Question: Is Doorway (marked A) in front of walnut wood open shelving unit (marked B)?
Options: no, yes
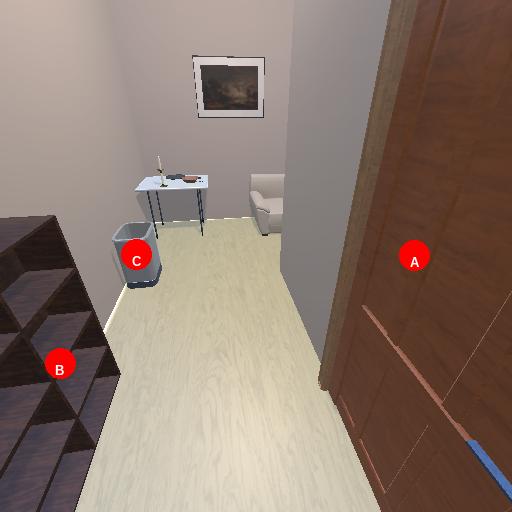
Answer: no